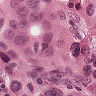
Metastatic tissue present: yes